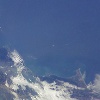
Label: water